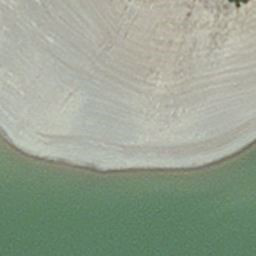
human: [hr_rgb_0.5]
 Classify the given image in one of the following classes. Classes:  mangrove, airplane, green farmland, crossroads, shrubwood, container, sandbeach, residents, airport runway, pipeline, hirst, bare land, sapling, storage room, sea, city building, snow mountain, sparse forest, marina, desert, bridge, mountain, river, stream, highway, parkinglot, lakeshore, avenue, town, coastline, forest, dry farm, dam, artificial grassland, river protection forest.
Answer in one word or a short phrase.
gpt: hirst